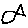
Label: fish